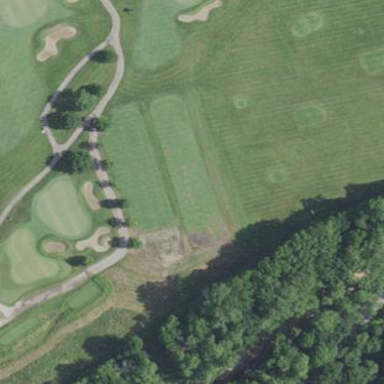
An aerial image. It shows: Grassy area designated as golf tee.